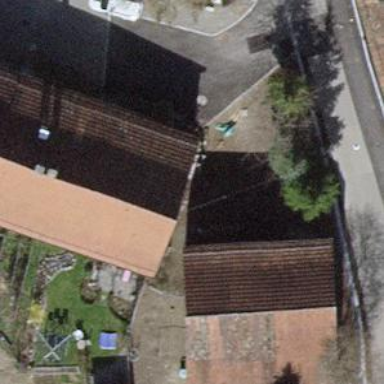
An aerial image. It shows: Building with tile roof.